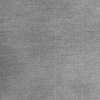
Atmospheric dust classification: dusty